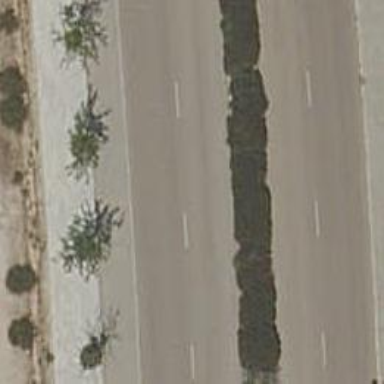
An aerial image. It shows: Hedge acting as barrier.